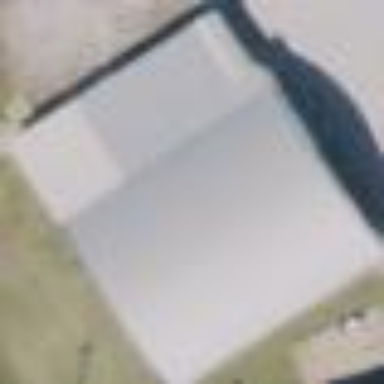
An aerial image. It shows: Hangar located at airport.